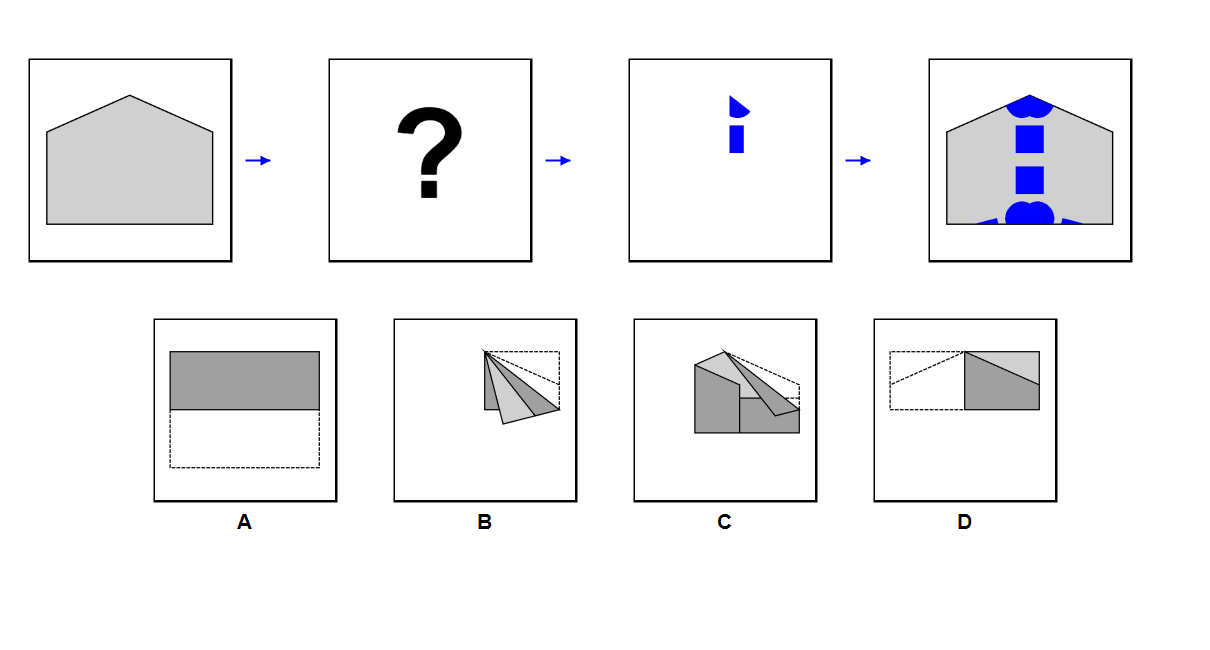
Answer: C